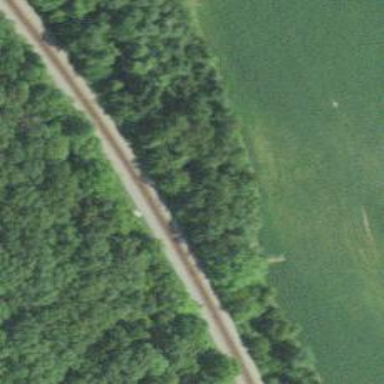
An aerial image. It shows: Unclassified road.